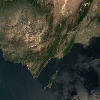
Label: land